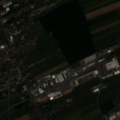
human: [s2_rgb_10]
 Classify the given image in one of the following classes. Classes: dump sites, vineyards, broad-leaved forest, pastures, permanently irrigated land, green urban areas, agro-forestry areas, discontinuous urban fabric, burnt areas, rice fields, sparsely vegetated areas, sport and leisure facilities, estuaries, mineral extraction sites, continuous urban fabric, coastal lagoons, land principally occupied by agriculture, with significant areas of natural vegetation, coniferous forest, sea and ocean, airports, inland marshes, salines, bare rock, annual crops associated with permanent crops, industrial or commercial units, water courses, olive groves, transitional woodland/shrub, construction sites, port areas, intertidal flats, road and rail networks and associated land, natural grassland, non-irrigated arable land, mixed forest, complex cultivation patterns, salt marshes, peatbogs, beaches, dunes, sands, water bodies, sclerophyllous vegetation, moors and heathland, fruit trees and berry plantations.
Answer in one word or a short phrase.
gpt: discontinuous urban fabric, industrial or commercial units, non-irrigated arable land, land principally occupied by agriculture, with significant areas of natural vegetation